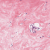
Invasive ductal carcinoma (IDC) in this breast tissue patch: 0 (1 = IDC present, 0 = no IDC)